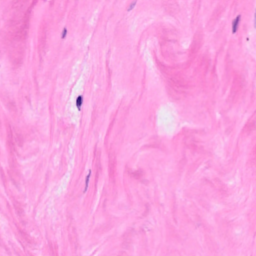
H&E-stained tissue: Breast